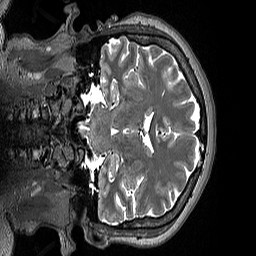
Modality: T2w
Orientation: coronal
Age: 43
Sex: female
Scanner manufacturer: siemens
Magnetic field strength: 3 T
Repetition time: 3.2 s
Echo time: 0.412 s